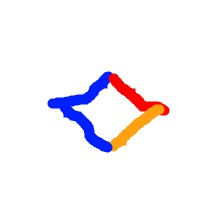
Shape: rhombus